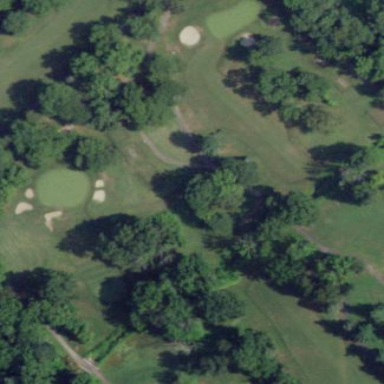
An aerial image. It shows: Golf fairway surrounded by grass.